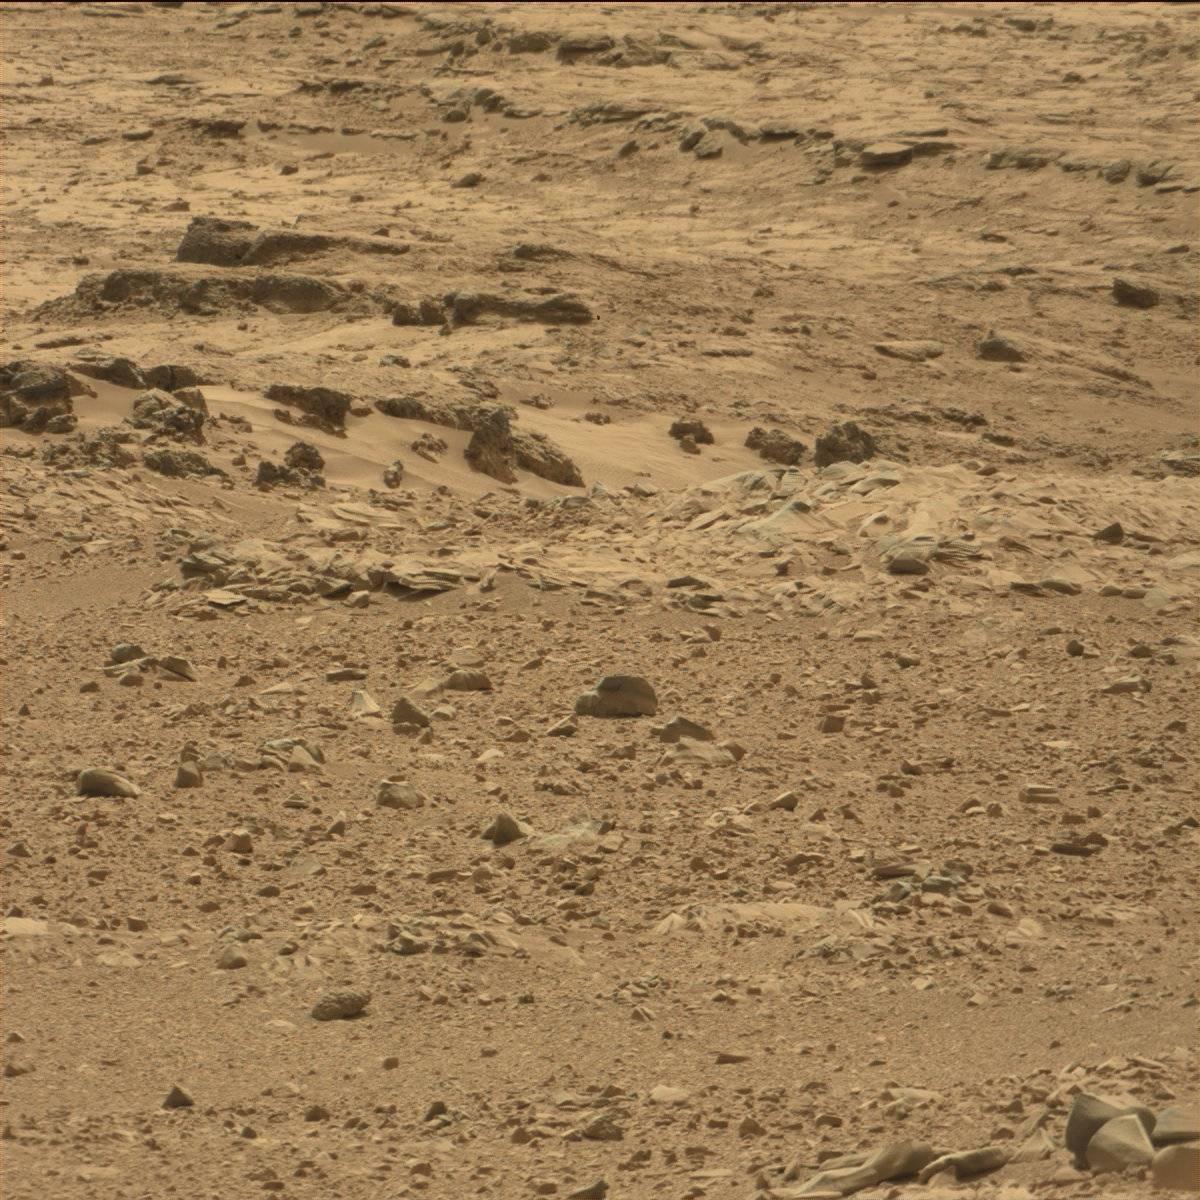
Terrain classes present: Bedrock, Rock, Sand / Soil